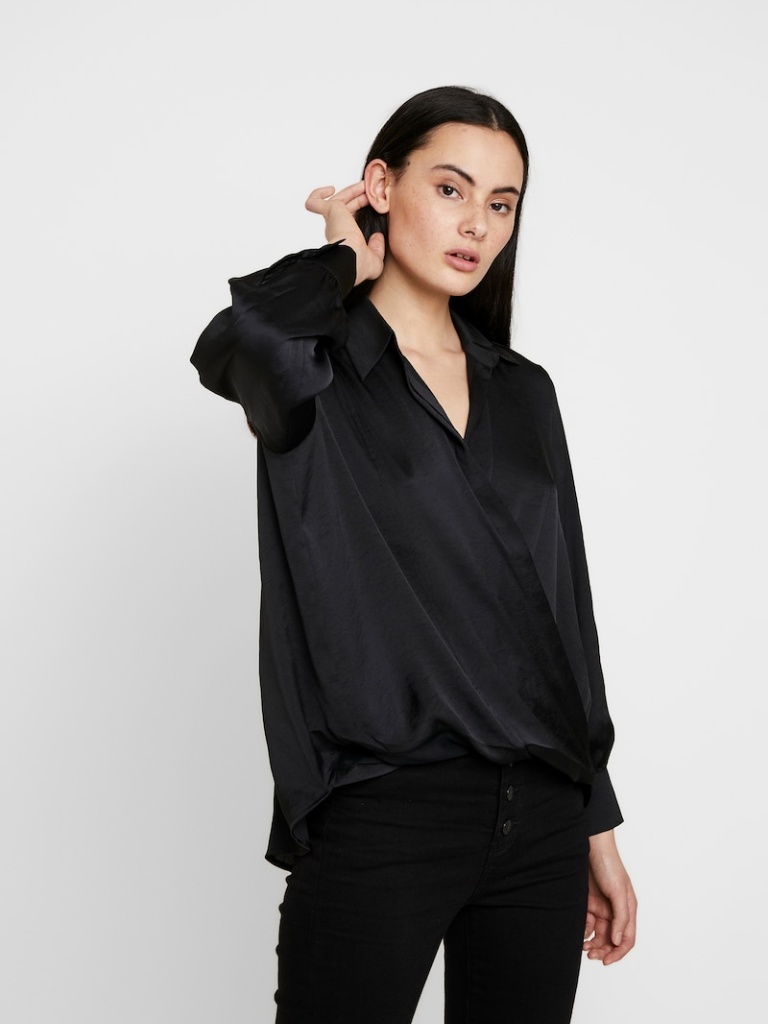
silk loose a long-sleeved with the sleeves down hip length French Tucked v-neck blouse